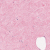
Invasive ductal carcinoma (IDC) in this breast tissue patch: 0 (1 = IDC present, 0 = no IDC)